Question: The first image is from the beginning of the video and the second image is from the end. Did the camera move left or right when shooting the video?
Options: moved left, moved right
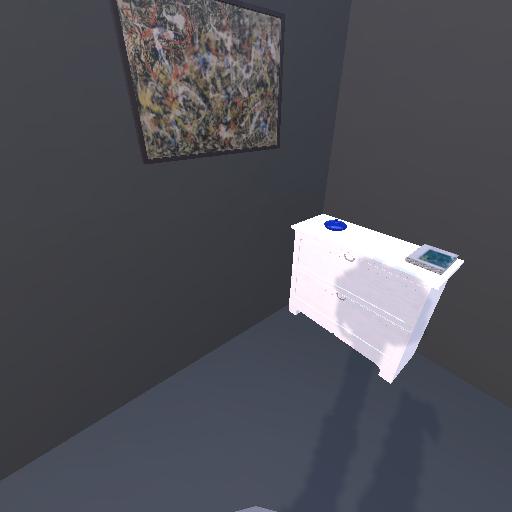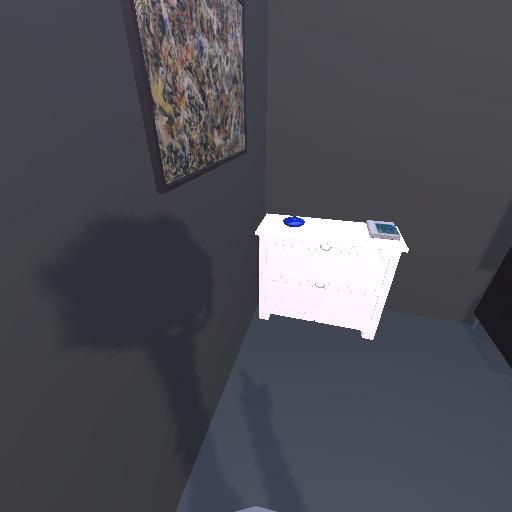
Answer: moved left